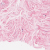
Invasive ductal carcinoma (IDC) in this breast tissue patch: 0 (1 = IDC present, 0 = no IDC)